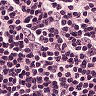
Metastatic tissue present: no